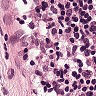
Metastatic tissue present: no